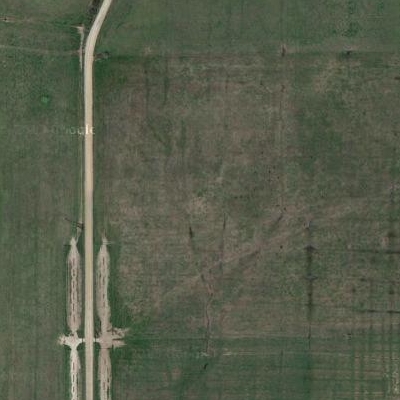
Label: Grass